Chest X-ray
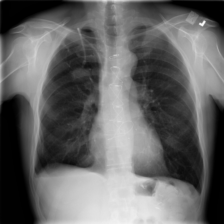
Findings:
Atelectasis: negative
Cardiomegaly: negative
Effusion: negative
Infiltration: negative
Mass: negative
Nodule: negative
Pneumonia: negative
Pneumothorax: negative
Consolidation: negative
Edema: negative
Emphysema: negative
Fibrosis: negative
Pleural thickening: negative
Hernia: negative